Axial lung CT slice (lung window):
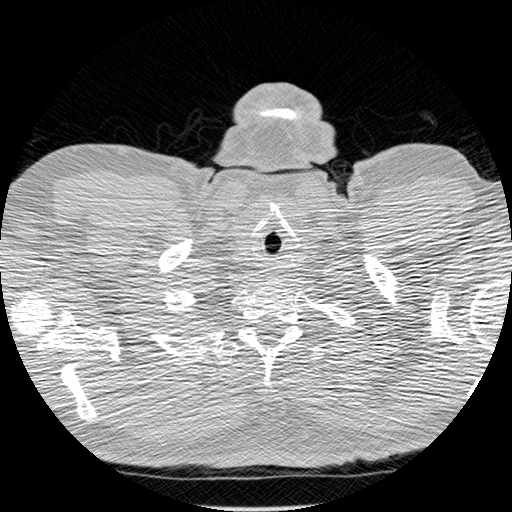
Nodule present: no